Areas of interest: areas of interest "Sport and cultural"
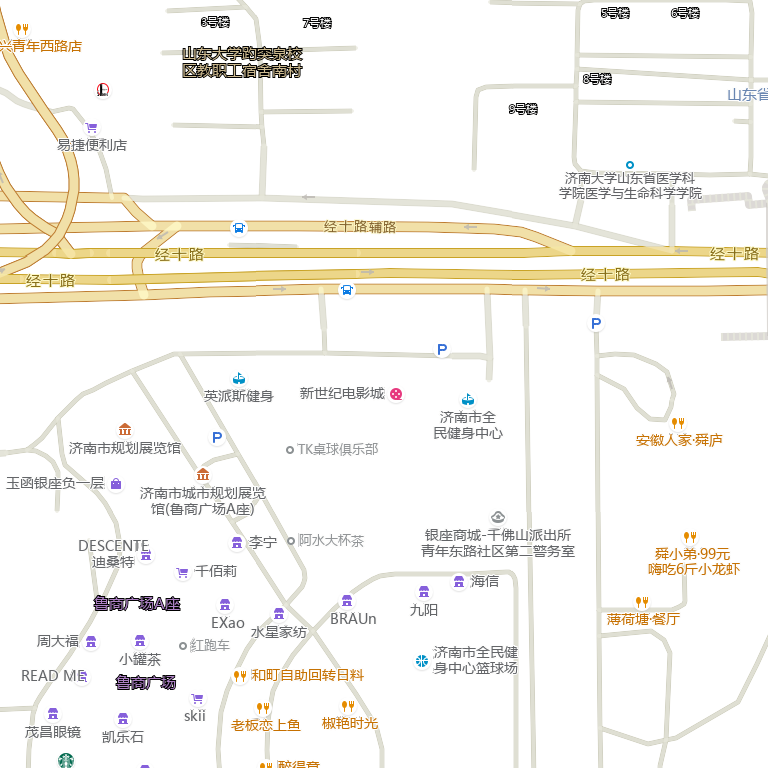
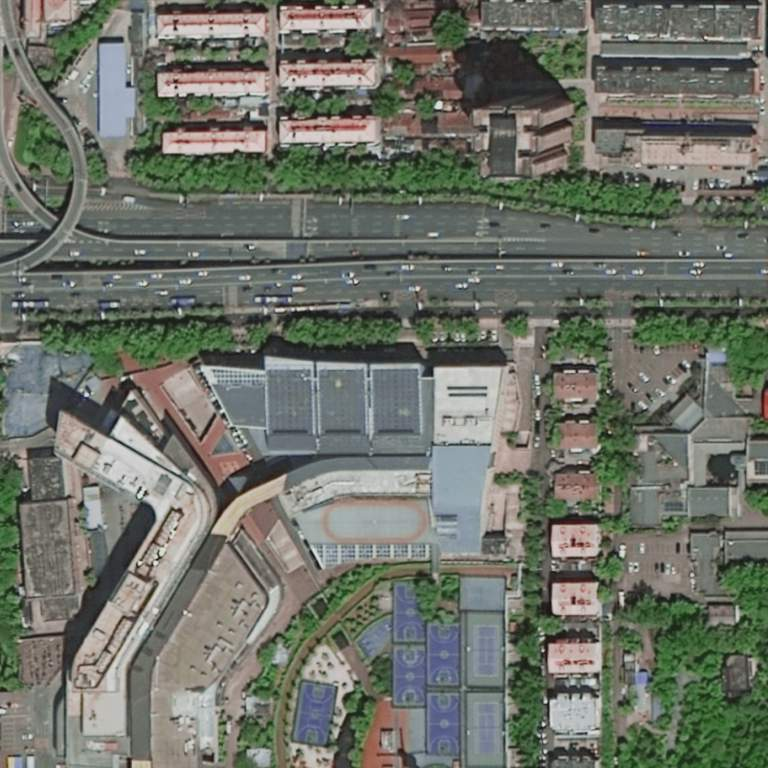